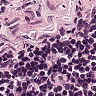
Metastatic tissue present: no